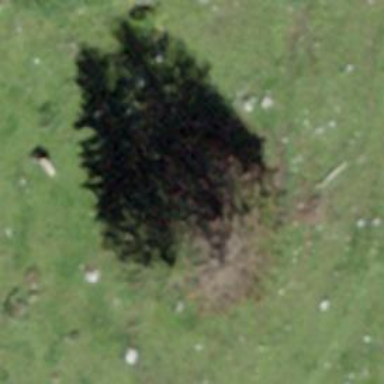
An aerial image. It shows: Needle-leaved tree in natural setting.